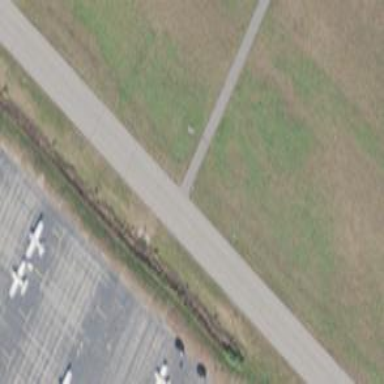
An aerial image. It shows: View of taxiway at the airport.